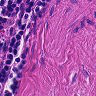
Metastatic tissue present: no